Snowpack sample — Loveland Pass, Silver Plume, Colorado, USA (2/11/26, 12:00 PM MST)
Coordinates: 39.663, -105.886
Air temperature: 35 °F
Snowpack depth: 82 cm
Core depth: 20 cm
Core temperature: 17.6 °F
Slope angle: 13°, slope face: 12°
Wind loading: high
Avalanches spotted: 1
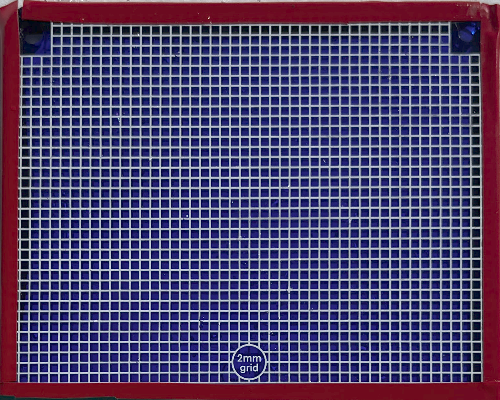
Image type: profile
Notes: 1 small avalanche spotted on the north side of the bowl, lots of wind loading